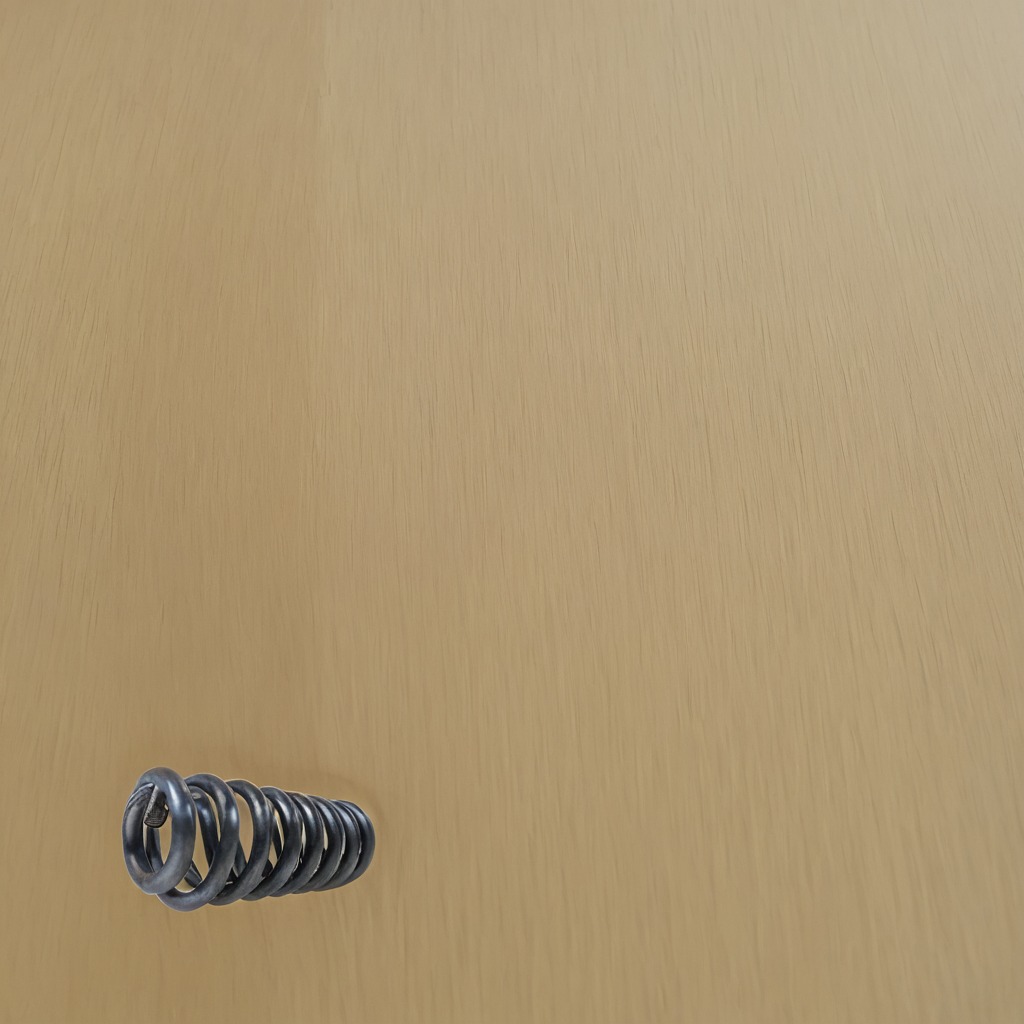
A coiled metal spring is lying on the plywood surface.